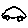
Label: car